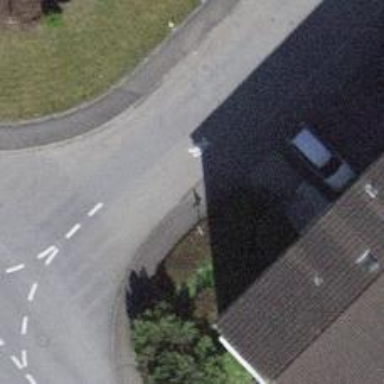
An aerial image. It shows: Kerb serving as barrier.